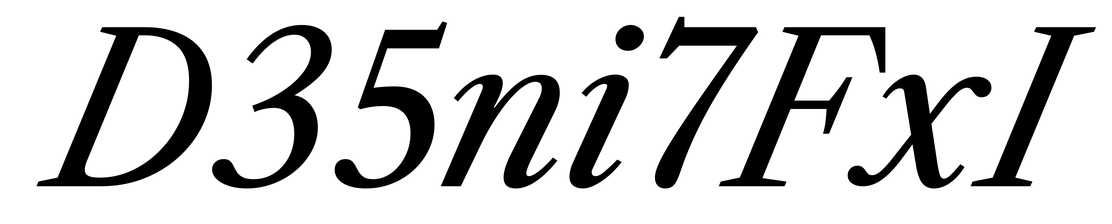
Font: LibreCaslonText-Italic_Italic